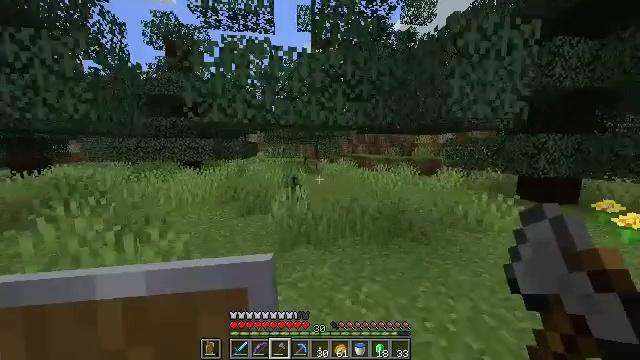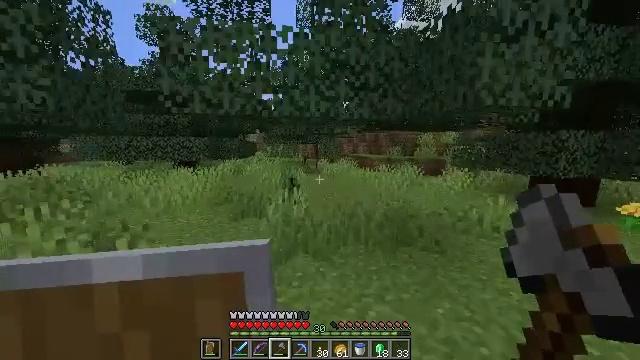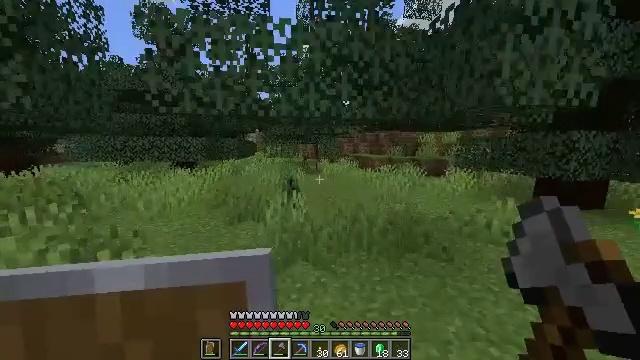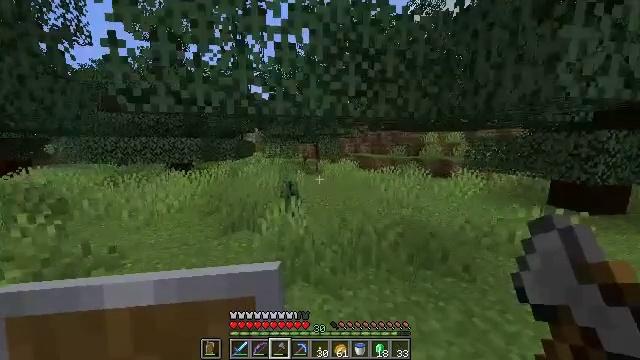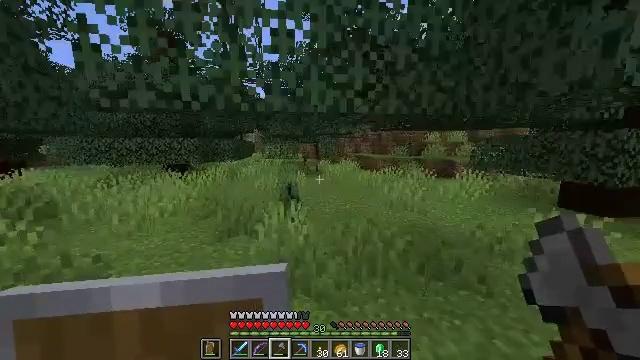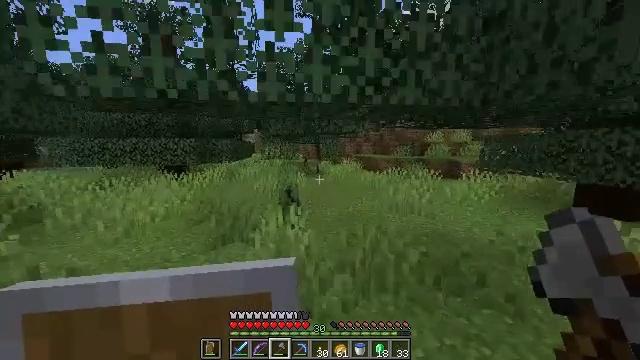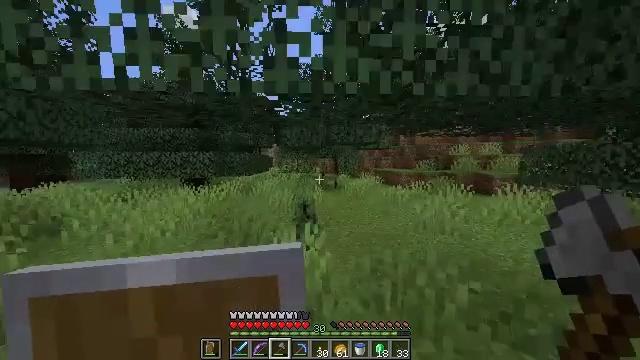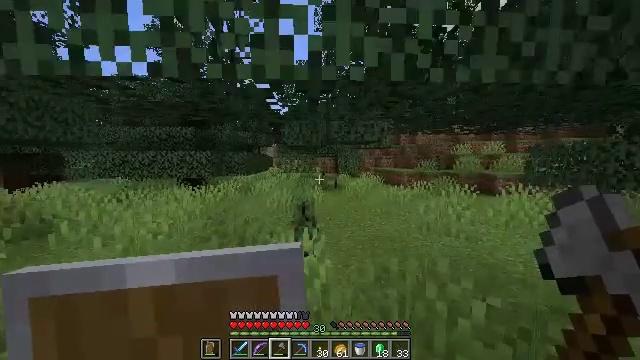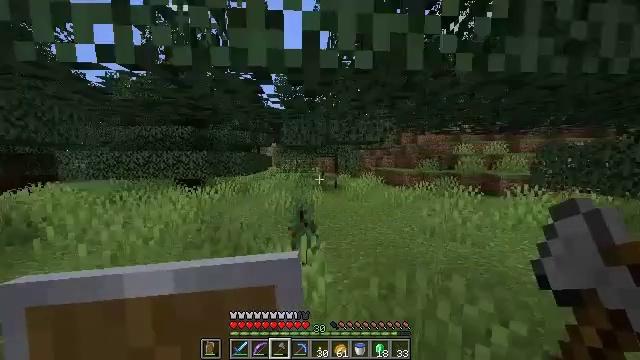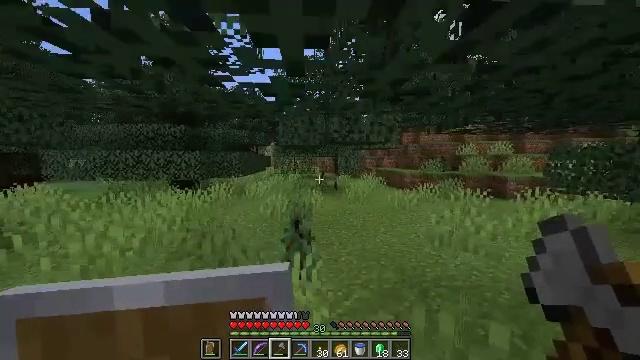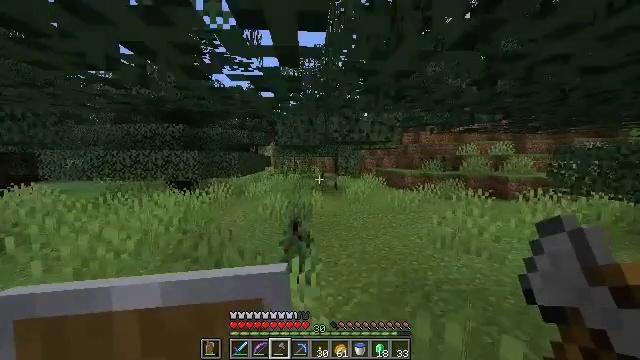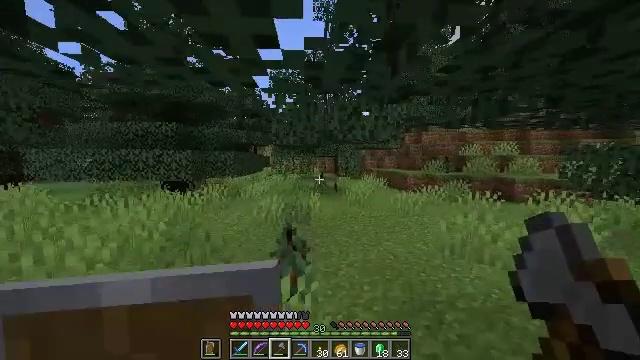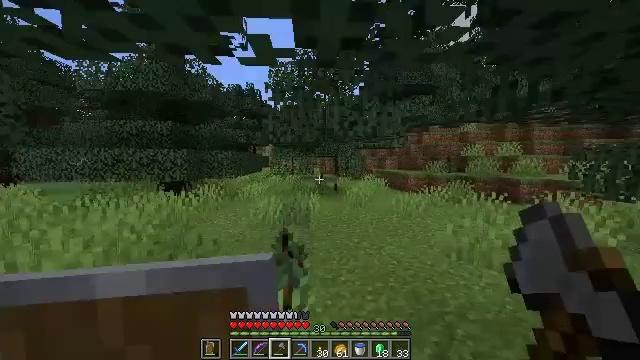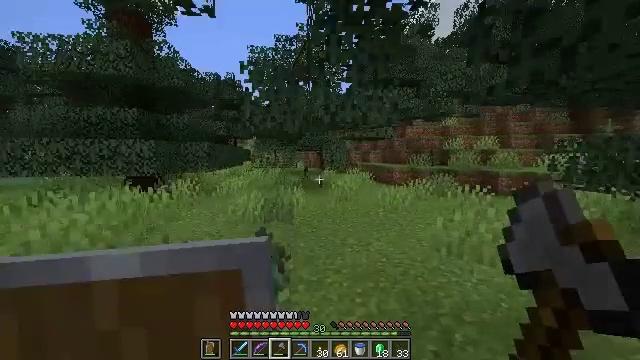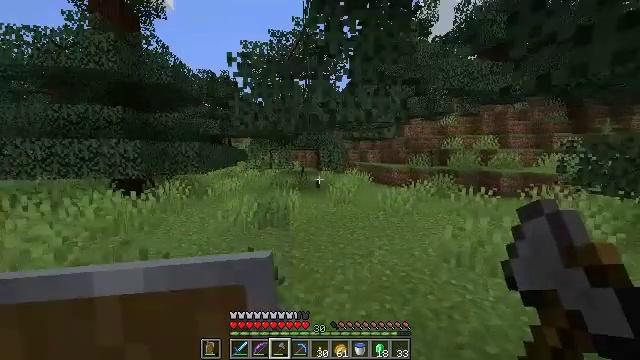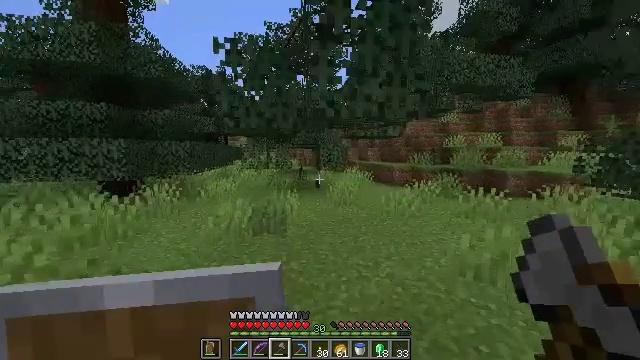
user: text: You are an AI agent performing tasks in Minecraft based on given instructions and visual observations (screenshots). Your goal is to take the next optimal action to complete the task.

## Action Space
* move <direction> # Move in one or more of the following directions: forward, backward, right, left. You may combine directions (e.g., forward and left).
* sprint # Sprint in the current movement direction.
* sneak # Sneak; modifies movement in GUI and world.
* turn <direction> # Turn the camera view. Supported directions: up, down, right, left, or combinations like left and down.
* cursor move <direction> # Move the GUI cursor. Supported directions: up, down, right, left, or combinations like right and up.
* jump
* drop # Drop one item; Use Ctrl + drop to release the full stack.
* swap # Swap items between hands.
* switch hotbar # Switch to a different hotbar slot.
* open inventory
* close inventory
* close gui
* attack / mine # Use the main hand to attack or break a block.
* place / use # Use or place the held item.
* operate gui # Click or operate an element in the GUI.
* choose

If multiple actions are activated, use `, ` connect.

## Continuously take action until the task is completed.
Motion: motion action
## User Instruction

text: Gather spruce leaves to collect foliage.
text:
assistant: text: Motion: move forward, sprint
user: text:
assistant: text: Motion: move forward, sprint
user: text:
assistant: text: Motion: move forward, sprint
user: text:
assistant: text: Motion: move forward
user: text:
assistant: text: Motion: move forward
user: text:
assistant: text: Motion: move forward, turn left and up
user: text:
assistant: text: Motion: move forward
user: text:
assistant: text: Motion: move forward
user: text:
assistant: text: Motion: move forward
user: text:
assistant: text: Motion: move forward
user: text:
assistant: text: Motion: move forward
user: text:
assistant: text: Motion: move forward
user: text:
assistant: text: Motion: move forward, turn right and down
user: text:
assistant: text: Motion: move forward
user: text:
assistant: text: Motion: move forward
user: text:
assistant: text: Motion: move forward
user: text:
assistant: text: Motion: move forward
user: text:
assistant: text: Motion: move forward
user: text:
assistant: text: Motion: move forward
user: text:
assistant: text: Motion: move forward, turn left and down
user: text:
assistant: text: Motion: move forward
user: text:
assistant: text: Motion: move forward
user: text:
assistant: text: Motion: move forward
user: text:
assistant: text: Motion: move forward
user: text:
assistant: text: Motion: move forward
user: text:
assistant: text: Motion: move forward
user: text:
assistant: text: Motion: move forward
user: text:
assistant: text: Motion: move forward
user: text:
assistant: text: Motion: move forward
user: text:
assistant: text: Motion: move forward